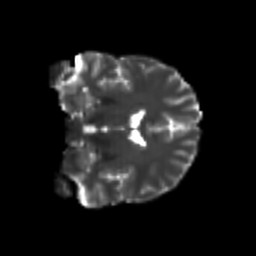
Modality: T2w
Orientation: coronal
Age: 21
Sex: male
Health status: healthy
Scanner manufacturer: philips
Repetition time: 7.39 s
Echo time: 0.08599 s